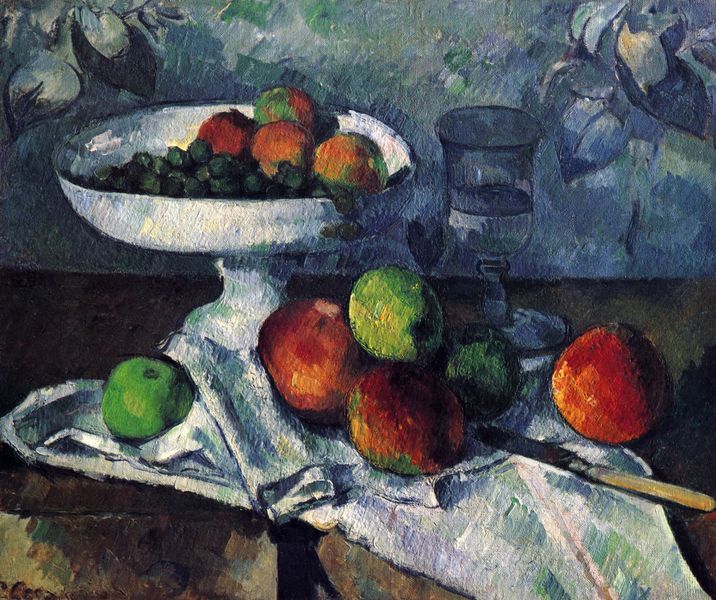
Titel: Stilleben mit Obstschale
Künstler: Paul Cézanne
Standort: Paris
Institution: (Privatsammlung)
Schlagwörter: blau, blätter, schatten, wasser, weiß, cezanne, gelb, grün, impressionismus, ocker, blume, blumen, braun, glas, hintergrund, holz, licht, orange, schwarz, tisch, obst, rot, tuch, beige, muster, regal, wand, falten, messer, schale, schüssel, sockel, stein, teller, signatur, tischdecke, tischtuch, kelch, decke, pflanzen, früchte, stilleben, stillleben, trauben, vase, apfel, äpfel, schrank, moderne, nachmittag, schattierung, essen, tapete, detail, monet, vert, platte, striche, flieder, griff, klinge, birnen, arrangement, gefäß, nahrung, nature morte, blautöne, paul, früchtestillleben, weinglas, wasserglas, blanc, macke, tischplatte, mahlzeit, eiss, obstschale, weintrauben, hubi, paul cezanne, durchsichtig, pfirsich, rouge, reif, aprikosen, pfirsiche, pokal, traube, zitrone, nature, ablage, stielglas, trinkglas, frücht, bleu, verre, oliven, lau, keramikschale, früchtestilleben, impressionnisme, erdbeere, bätter, pomme, table, coupe, tuchw, czesanne, fruits, torchon, reife, couteau, buttermesser, obstmesser, paul sezanne, nappe, pêche, serviette, elfenbeingriff, derain, raisin, szesanne, farbmischung im auge, stillleben obstschale  weinglas blau